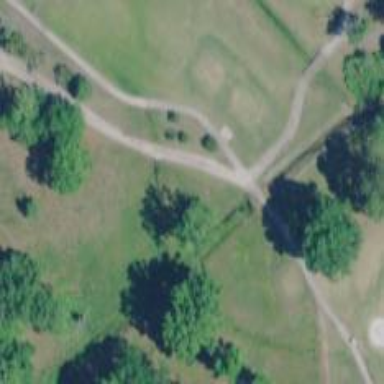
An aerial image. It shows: Pathway for golfing.